Interaction volume radius: 10 \u00c5
Interaction volume height: 25 \u00c5
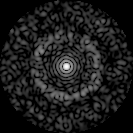
Disorder parameter: 0.8333